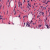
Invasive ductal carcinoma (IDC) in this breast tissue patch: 0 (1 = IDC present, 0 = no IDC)